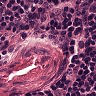
Metastatic tissue present: no